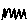
Label: zigzag